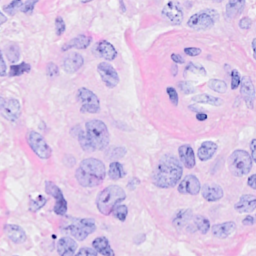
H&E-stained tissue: Breast